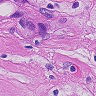
Metastatic tissue present: yes